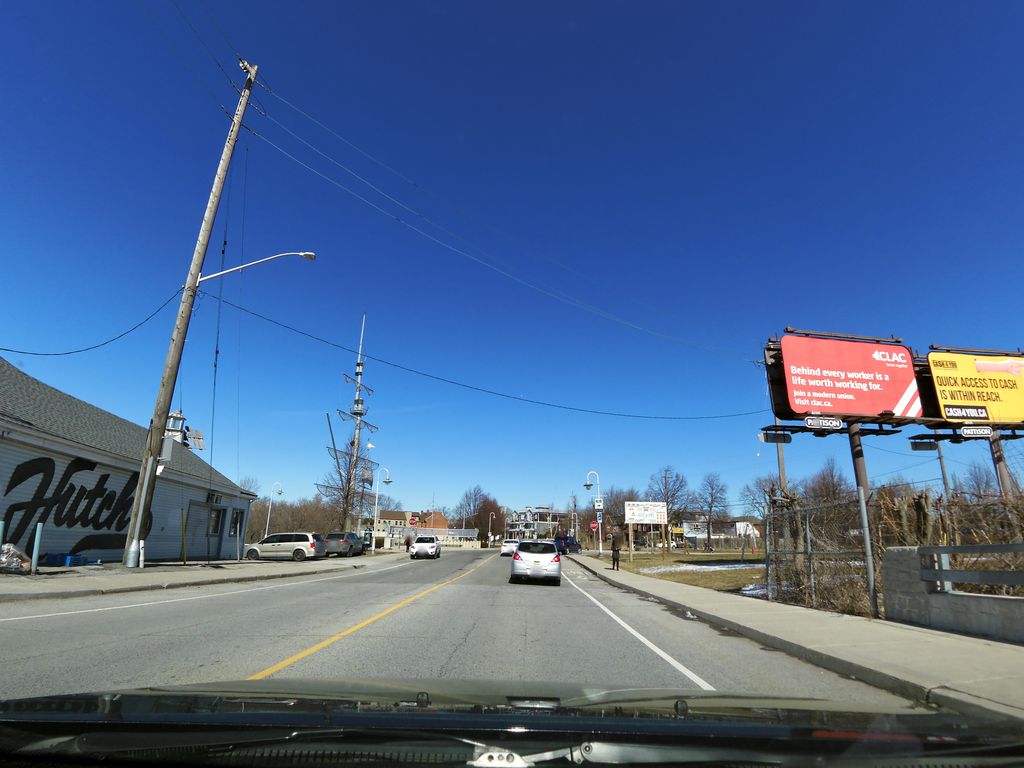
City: hamilton